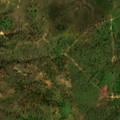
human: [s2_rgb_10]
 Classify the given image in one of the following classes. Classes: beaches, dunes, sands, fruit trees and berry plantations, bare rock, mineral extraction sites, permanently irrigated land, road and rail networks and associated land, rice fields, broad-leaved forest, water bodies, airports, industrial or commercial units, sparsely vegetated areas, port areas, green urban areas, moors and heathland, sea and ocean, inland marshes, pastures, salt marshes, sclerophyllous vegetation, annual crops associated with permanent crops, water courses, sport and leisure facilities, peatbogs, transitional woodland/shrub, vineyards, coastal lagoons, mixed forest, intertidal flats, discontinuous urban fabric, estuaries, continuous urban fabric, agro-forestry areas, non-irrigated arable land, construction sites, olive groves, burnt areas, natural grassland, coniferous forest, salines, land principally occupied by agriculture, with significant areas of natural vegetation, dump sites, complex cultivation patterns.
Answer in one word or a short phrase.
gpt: pastures, agro-forestry areas, transitional woodland/shrub